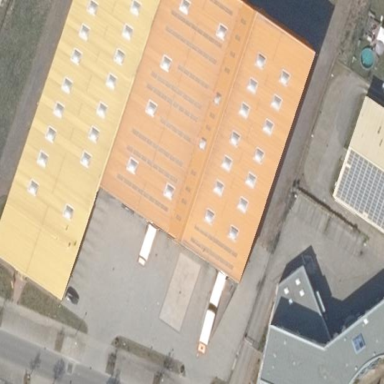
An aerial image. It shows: Industrial building.